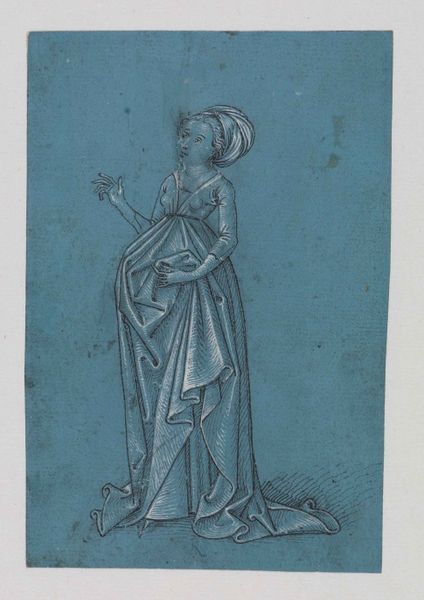
Titel: Stehende Frau
Künstler: Anonym (15. Jh. D)
Standort: Karlsruhe
Institution: Staatliche Kunsthalle Karlsruhe
Schlagwörter: blau, hand, kopf, schatten, weiß, ausschnitt, brust, busen, finger, frau, frisur, geste, haar, hut, kleid, kreide, nase, schwarz, skizze, türkis, zeichnung, blick, dame, gürtel, tuch, haube, hochformat, mode, rock, alt, mütze, arm, arme, augen, falten, gesicht, lang, rahmen, silber, stehen, ärmel, bild, bildnis, hände, portrait, porträt, boden, gewand, haare, lange haare, standfigur, stehend, stoff, adel, kind, mutter, locken, renaissance, kopfbedeckung, schleppe, taille, brüste, papier, schuhe, studie, grafik, graphik, linien, haarband, dick, kopftuch, bauch, faltenwurf, schwanger, dünn, raffung, freude, striche, tusche, eckig, druck, schraffur, radierung, stich, hässlich, stand, gespreizt, beten, fleck, flecken, gestus, armband, kolorit, halbprofil, blua, schmerz, heben, mittelalter, erhoben, hochzeit, holländisch, mittelpunkt, dürer, gerafft, ansehen, maria, kupferstich, turban, abdruck, die, gewickelt, winken, vorzeichnung, blei, zentriert, verheiratet, gehöht, weißhöhung, minne, heiraten, caravaggio, schwangerschaft, bleiweiß, hebamme, gewnd, hönde, aufgerissene augen, augerissene augen, schlee, ella, frau adel